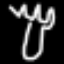
Label: fork